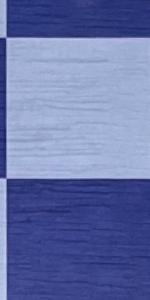
Label: Empty